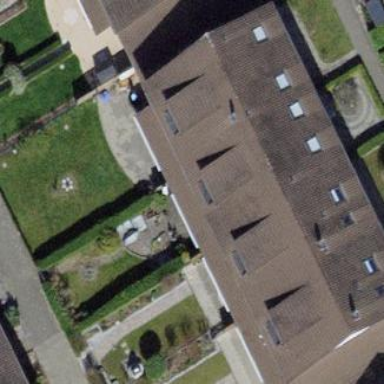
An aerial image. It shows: Terrace building.